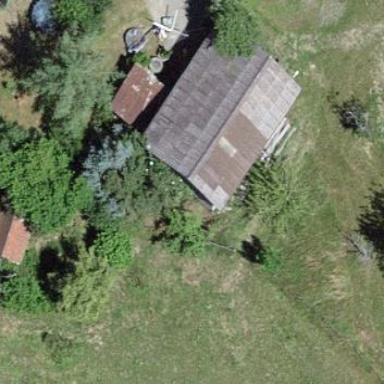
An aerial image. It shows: Shed.